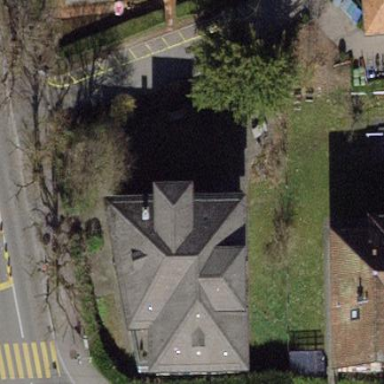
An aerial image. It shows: Apartment building with hipped roof covered in tiles.